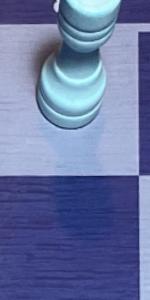
Label: Empty